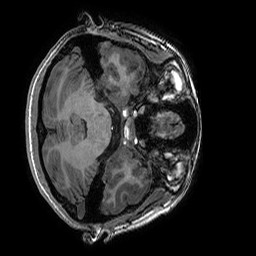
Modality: T1w
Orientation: axial
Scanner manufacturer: ge
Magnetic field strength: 3 T
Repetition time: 0.008512 s
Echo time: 0.003336 s